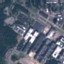
Land use / land cover class: Industrial